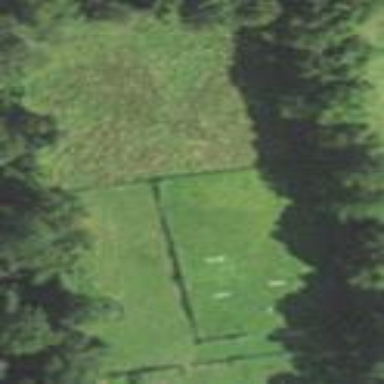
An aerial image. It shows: Pasture area used as meadow.